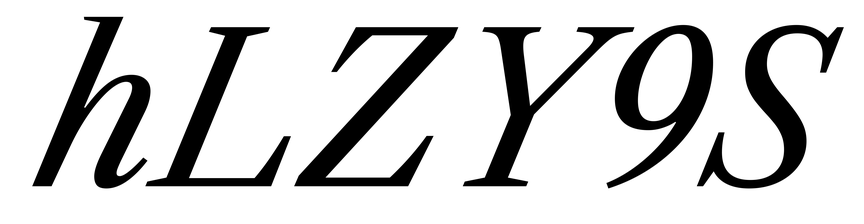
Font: LibreCaslonText-Italic_Italic